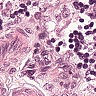
Metastatic tissue present: no